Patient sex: F
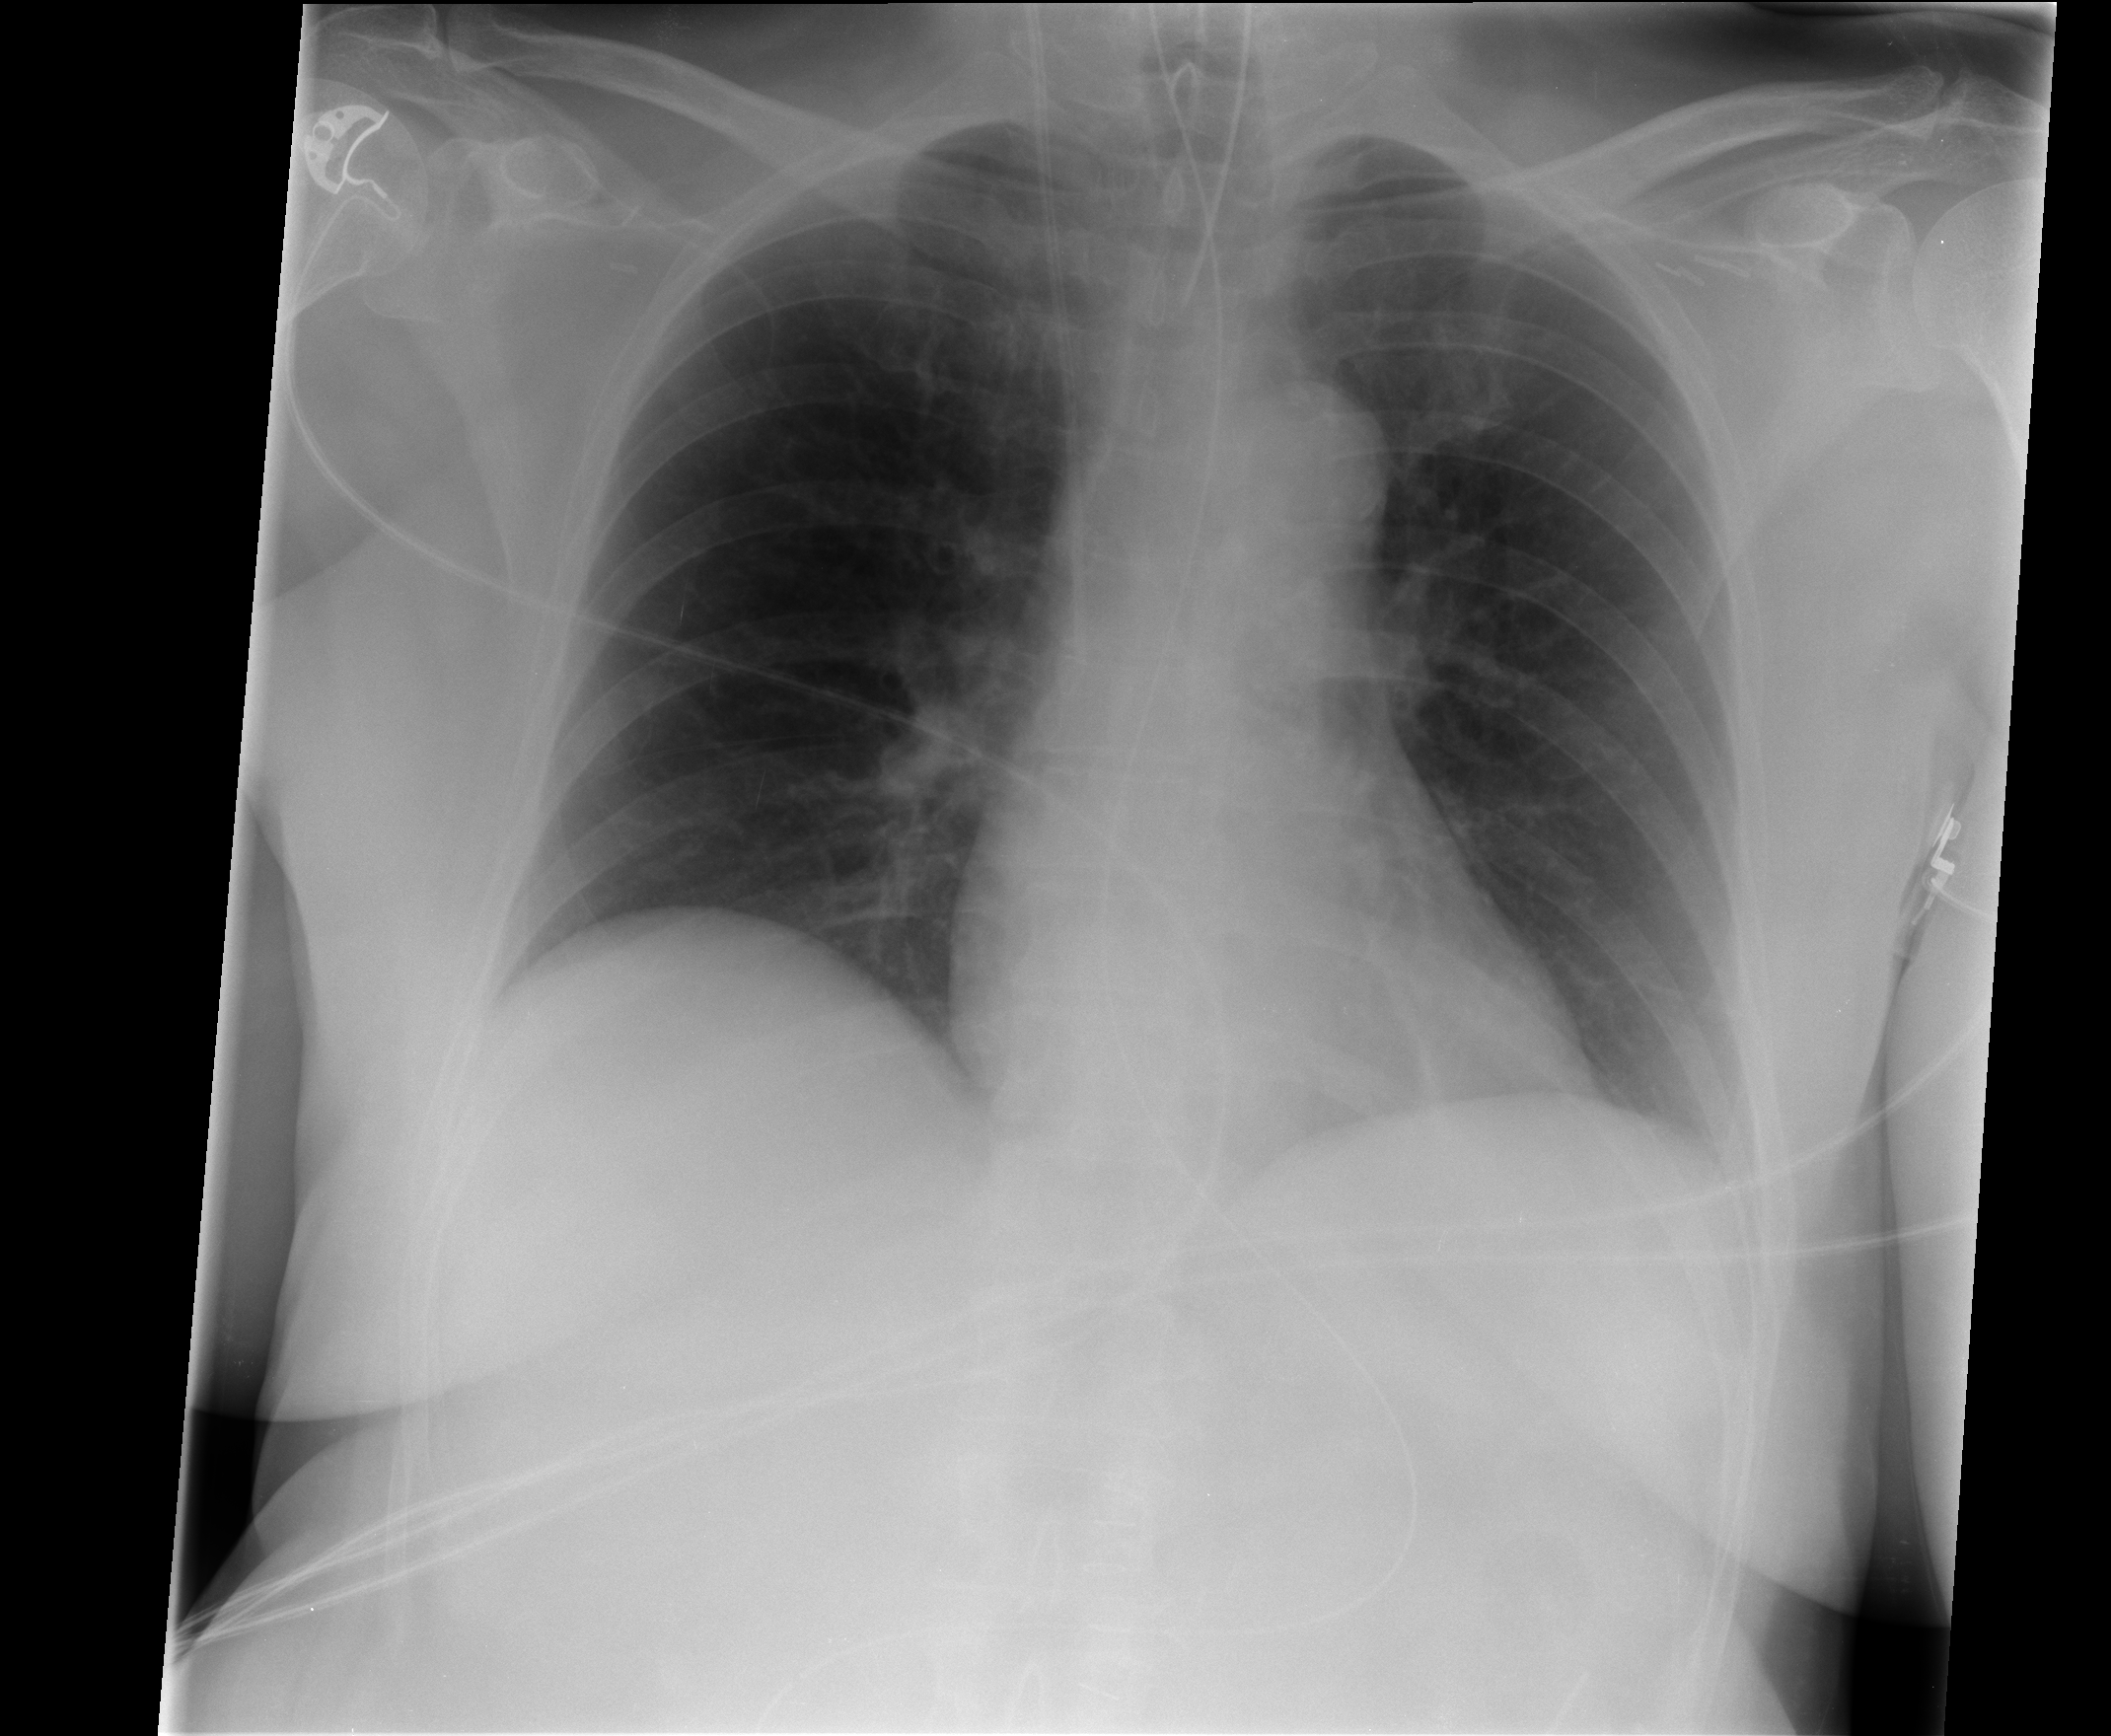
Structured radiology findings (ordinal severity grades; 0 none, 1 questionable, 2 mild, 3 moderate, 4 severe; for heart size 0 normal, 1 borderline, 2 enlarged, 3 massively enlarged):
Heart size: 0
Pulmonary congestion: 0
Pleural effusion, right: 0
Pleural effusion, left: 0
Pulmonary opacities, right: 0
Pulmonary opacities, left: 0
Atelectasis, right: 0
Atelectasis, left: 2